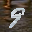
Label: 9